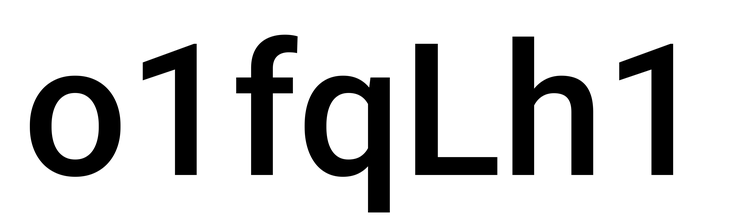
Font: Roboto_Medium